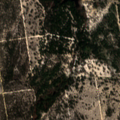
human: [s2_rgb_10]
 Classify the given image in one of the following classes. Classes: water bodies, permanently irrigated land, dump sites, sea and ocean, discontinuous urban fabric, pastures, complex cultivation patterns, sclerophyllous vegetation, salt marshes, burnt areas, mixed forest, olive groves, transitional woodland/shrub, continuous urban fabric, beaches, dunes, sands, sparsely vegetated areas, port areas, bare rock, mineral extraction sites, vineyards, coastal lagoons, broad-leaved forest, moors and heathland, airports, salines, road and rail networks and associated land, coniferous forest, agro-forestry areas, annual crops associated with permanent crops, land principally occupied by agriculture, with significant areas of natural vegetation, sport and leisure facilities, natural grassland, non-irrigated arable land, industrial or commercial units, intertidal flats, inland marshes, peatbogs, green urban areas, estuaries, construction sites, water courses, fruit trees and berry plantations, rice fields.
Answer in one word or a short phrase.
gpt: mixed forest, transitional woodland/shrub